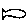
Label: fish